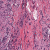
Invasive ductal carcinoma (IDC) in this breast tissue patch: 0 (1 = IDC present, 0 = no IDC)